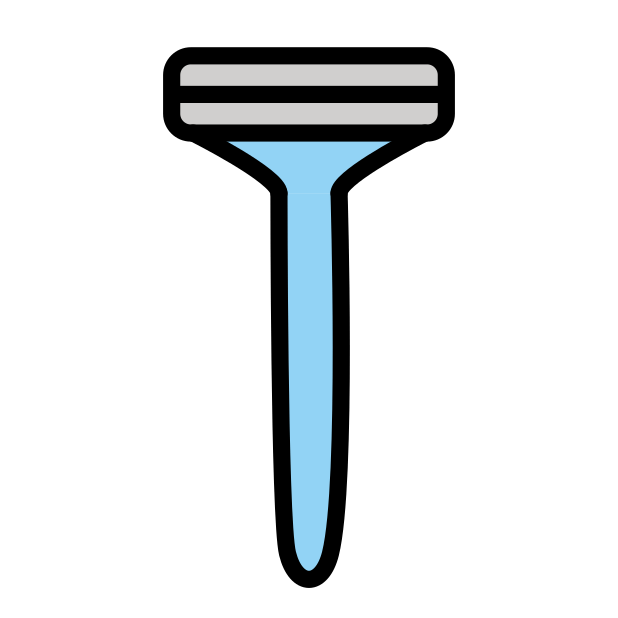
Emoji: 🪒
Name: razor
Unicode: 0x1fa92